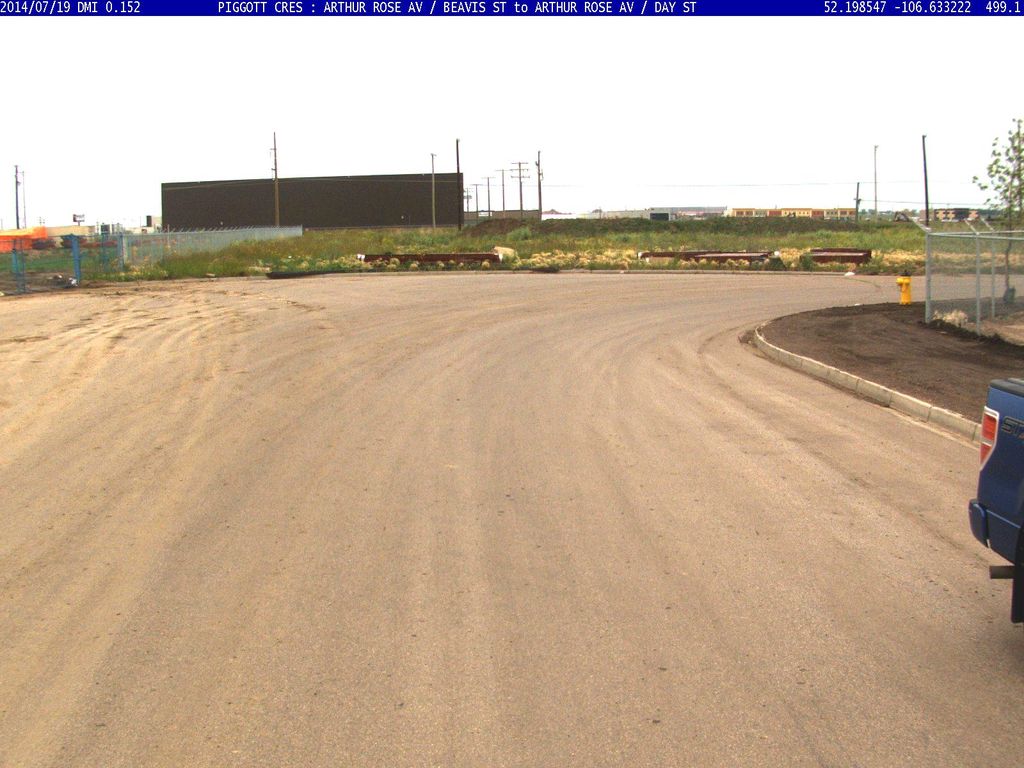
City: saskatoon